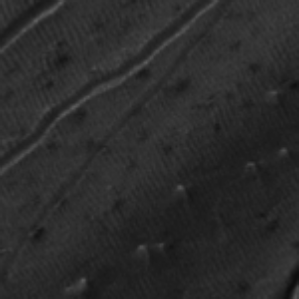
Label: frost